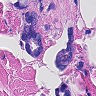
Metastatic tissue present: yes